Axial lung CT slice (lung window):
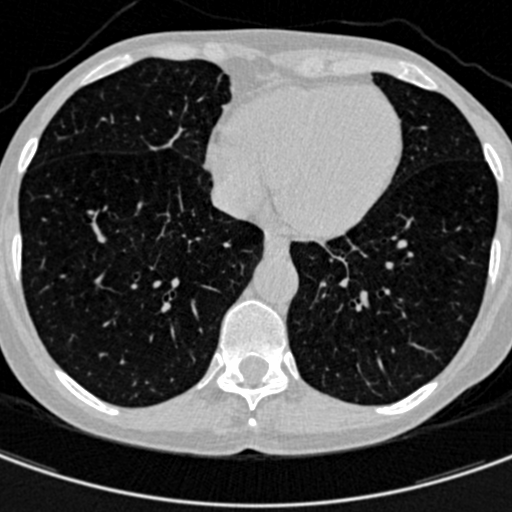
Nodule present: no